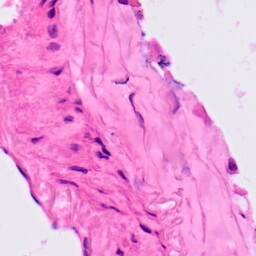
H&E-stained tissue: Lung